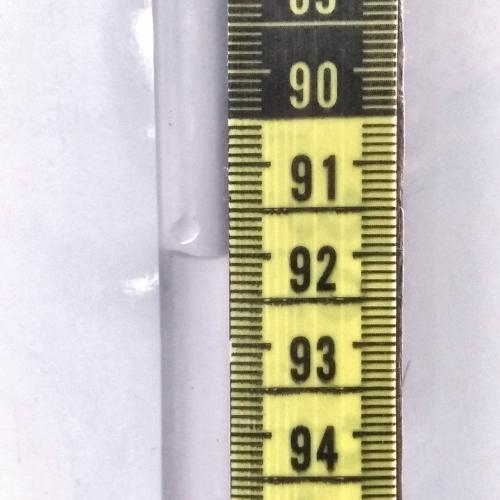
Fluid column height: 92.0 cm